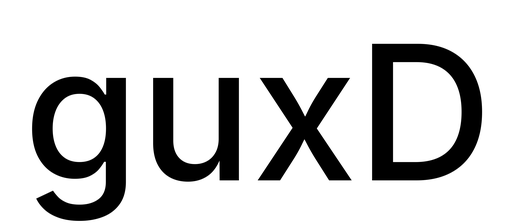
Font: Inter_Medium